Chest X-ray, AP view. Patient: 65 years old, sex M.
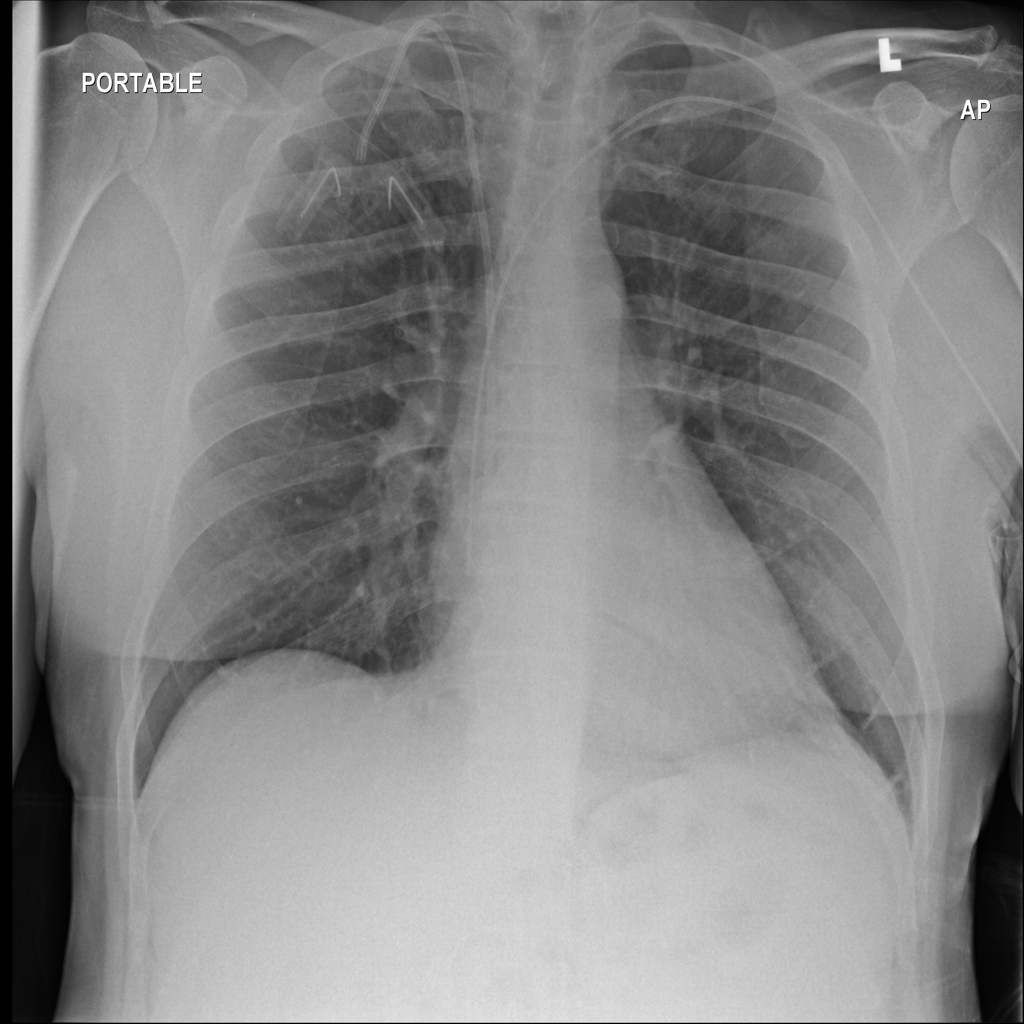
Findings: No Finding